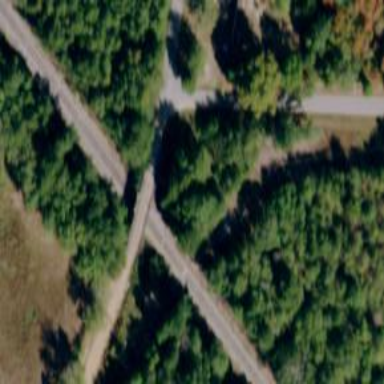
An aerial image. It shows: Residential road with bridge.